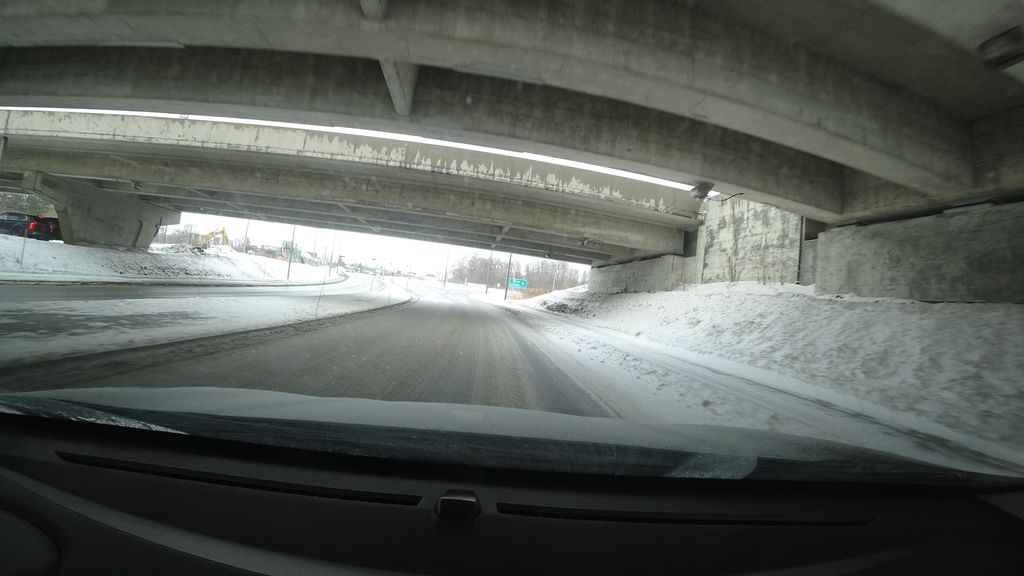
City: quebec_city